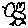
Label: bird